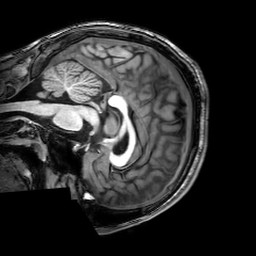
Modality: T1w
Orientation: sagittal
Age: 20
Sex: male
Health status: healthy
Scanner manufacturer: philips
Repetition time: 0.008316 s
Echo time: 0.00383 s